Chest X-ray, PA view. Patient: 43 years old, sex M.
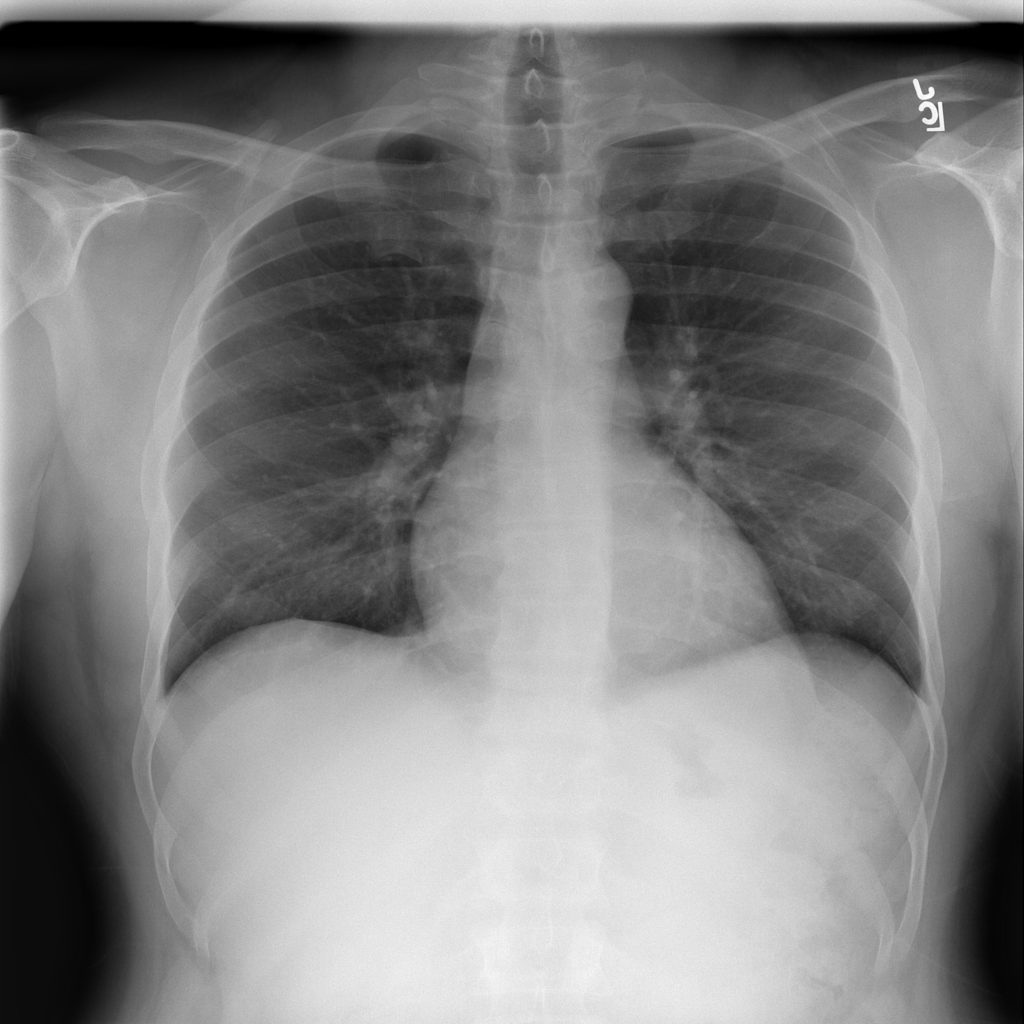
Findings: No Finding